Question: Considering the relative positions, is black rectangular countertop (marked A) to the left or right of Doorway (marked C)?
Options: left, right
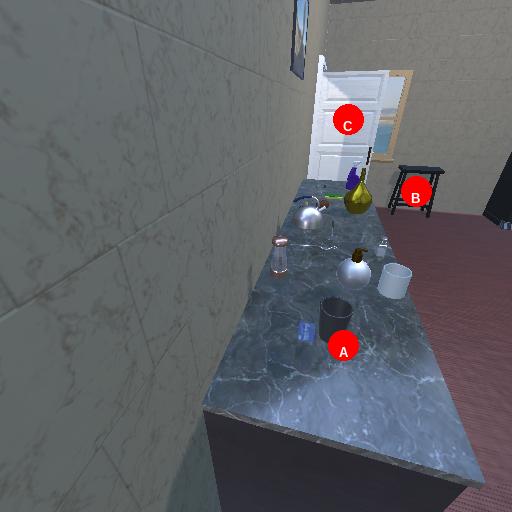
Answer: left